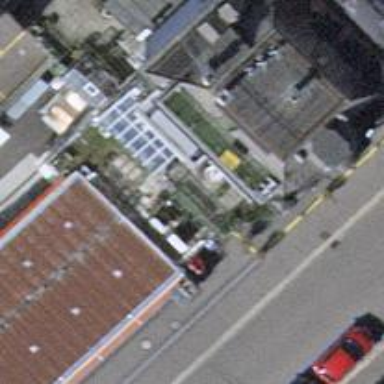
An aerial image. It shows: Convenience shop.